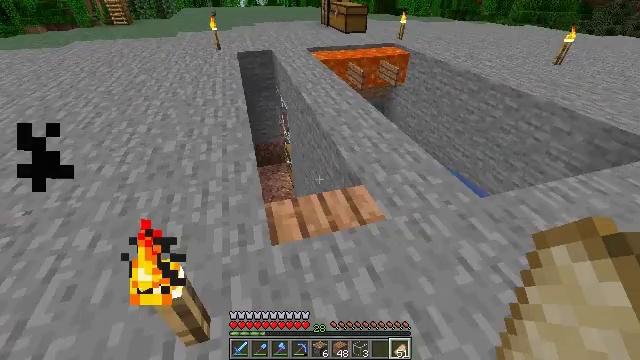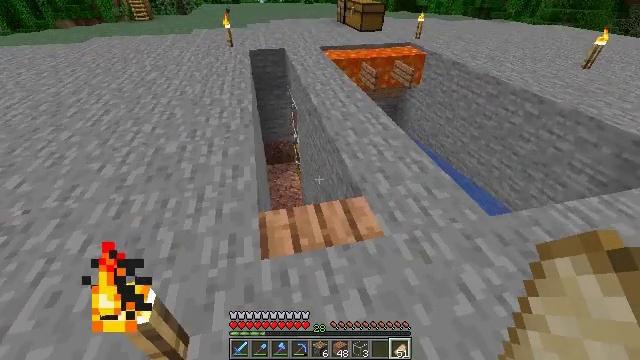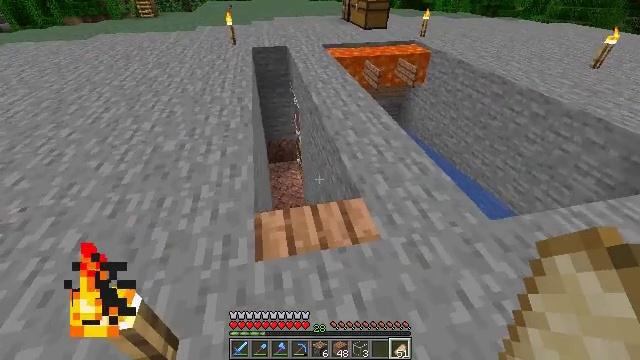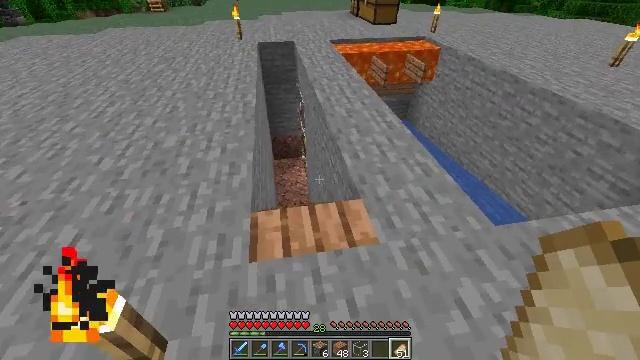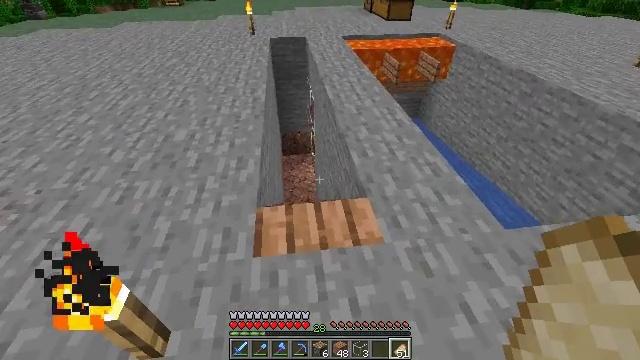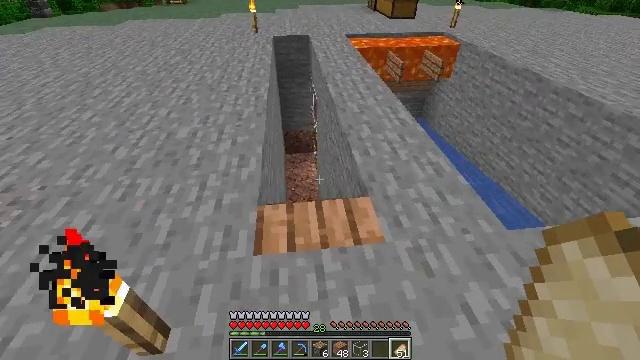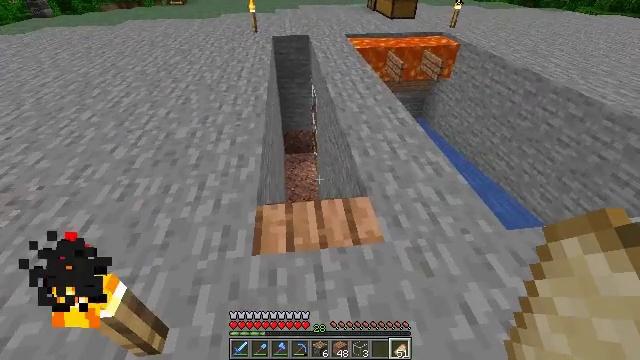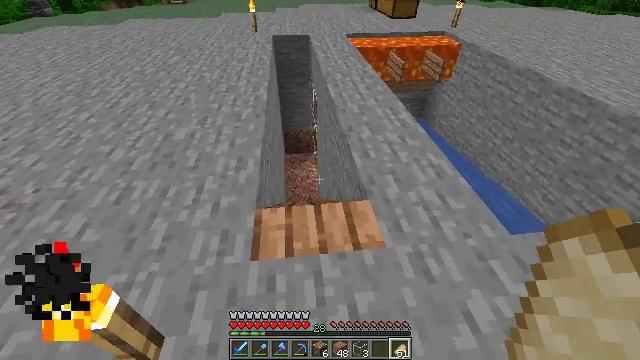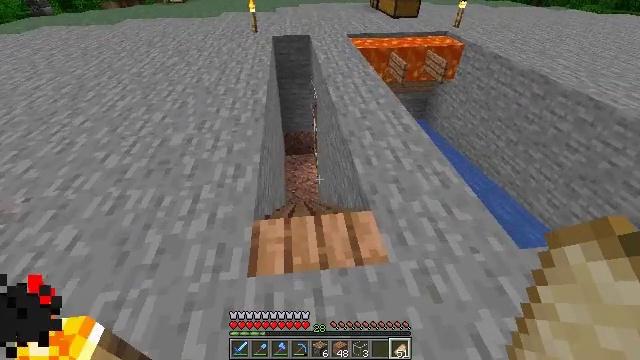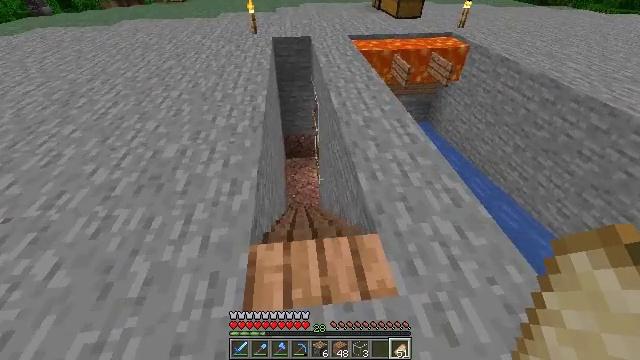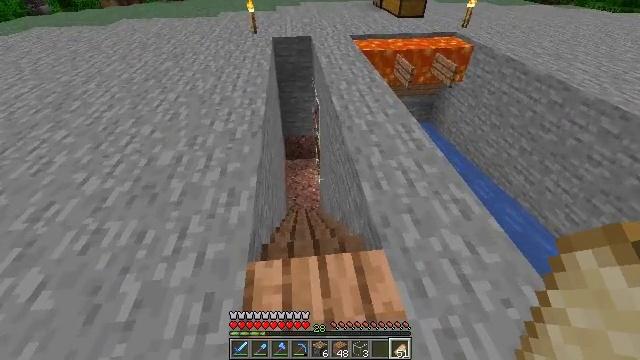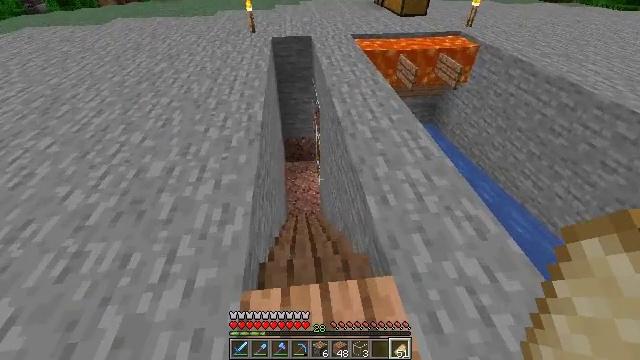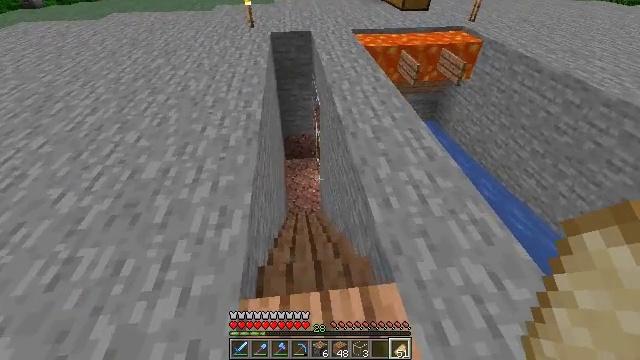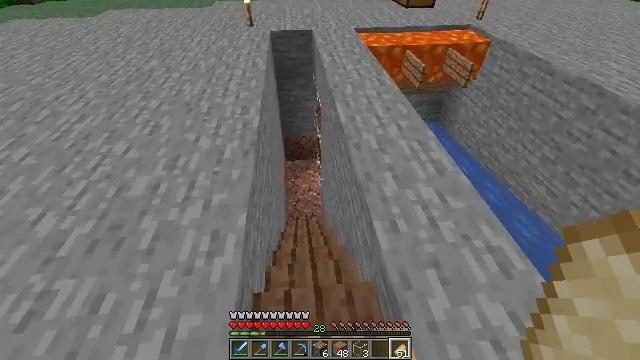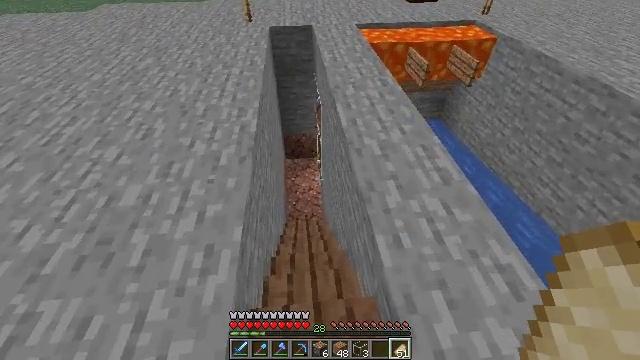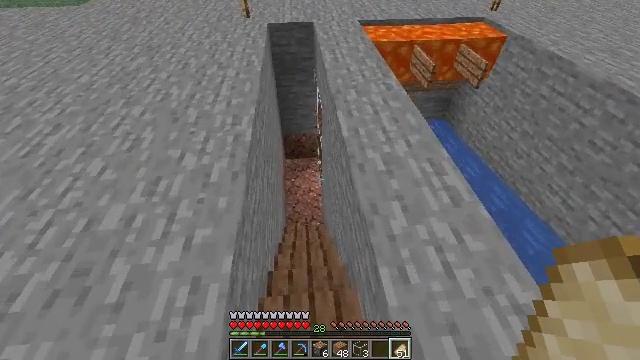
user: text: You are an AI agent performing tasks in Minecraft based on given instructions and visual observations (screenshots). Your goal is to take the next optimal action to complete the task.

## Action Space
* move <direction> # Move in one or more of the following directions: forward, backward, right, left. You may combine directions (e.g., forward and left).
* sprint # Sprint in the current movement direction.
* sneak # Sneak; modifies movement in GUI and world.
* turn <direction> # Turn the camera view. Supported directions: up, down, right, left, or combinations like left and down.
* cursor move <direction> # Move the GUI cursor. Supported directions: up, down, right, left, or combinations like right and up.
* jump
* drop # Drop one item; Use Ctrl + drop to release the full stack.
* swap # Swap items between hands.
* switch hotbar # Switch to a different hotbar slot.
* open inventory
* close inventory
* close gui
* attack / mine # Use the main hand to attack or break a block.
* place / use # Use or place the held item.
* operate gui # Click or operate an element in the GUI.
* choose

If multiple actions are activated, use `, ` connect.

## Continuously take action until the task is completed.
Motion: motion action
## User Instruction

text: Combine the required materials to craft redstone.
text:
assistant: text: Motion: move forward and move right, turn left
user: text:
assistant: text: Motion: turn left
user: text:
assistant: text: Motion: turn left
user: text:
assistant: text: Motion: turn left
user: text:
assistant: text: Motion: no_op
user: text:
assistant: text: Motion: no_op
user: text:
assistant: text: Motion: move forward
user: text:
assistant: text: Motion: move forward
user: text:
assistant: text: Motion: move forward
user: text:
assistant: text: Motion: move forward
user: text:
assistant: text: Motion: move forward
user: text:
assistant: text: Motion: move forward
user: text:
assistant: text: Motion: move forward
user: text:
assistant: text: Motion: move forward, turn down
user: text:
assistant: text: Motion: move forward, turn down
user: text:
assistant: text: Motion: move forward
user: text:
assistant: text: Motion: move forward
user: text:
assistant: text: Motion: move forward
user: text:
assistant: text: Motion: move forward
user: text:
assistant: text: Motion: move forward
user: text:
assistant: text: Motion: move forward
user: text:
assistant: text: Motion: move forward
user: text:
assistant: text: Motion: move forward
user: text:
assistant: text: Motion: move forward
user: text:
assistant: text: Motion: move forward
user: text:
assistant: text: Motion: move forward
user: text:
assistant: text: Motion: move forward
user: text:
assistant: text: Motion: move forward
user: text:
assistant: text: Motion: move forward
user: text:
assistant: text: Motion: move forward, turn left